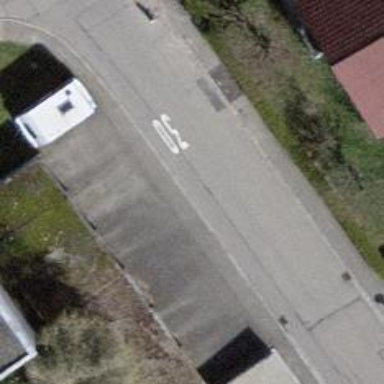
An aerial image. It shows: Group of garages.